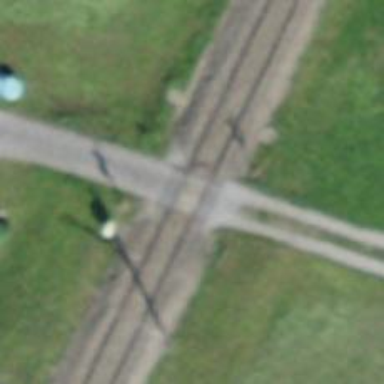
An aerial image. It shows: Railway level crossing.